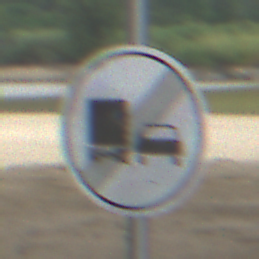
Verkehrszeichen: EndeUeberholverbotKraftfahrzeuge
Umgebung: Roofed, Beach
Tageszeit: Midday
Wetter: Overcast
Licht: Natural
Jahreszeit: NotSpecified
Kontrast: LowContrast